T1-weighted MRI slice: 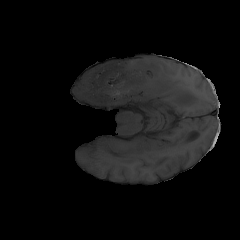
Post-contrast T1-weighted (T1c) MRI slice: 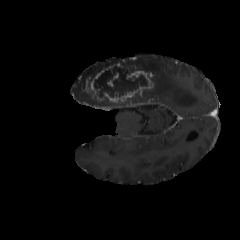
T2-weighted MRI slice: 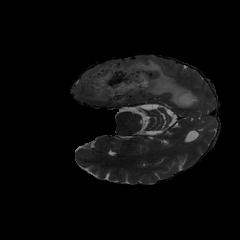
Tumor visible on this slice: yes